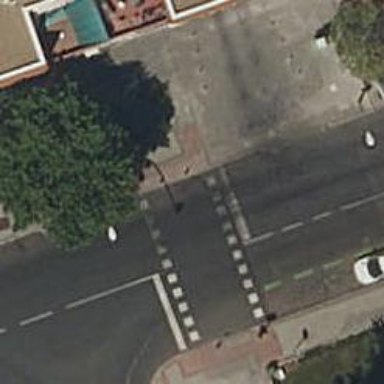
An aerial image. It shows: Road crossing with traffic signals.